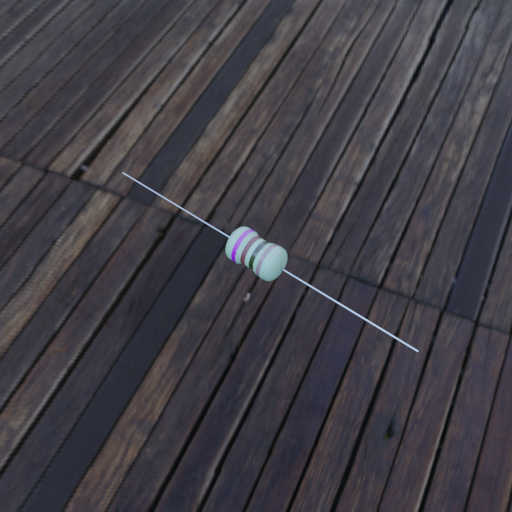
Resistor colour bands (in order): violet, brown, black, gray